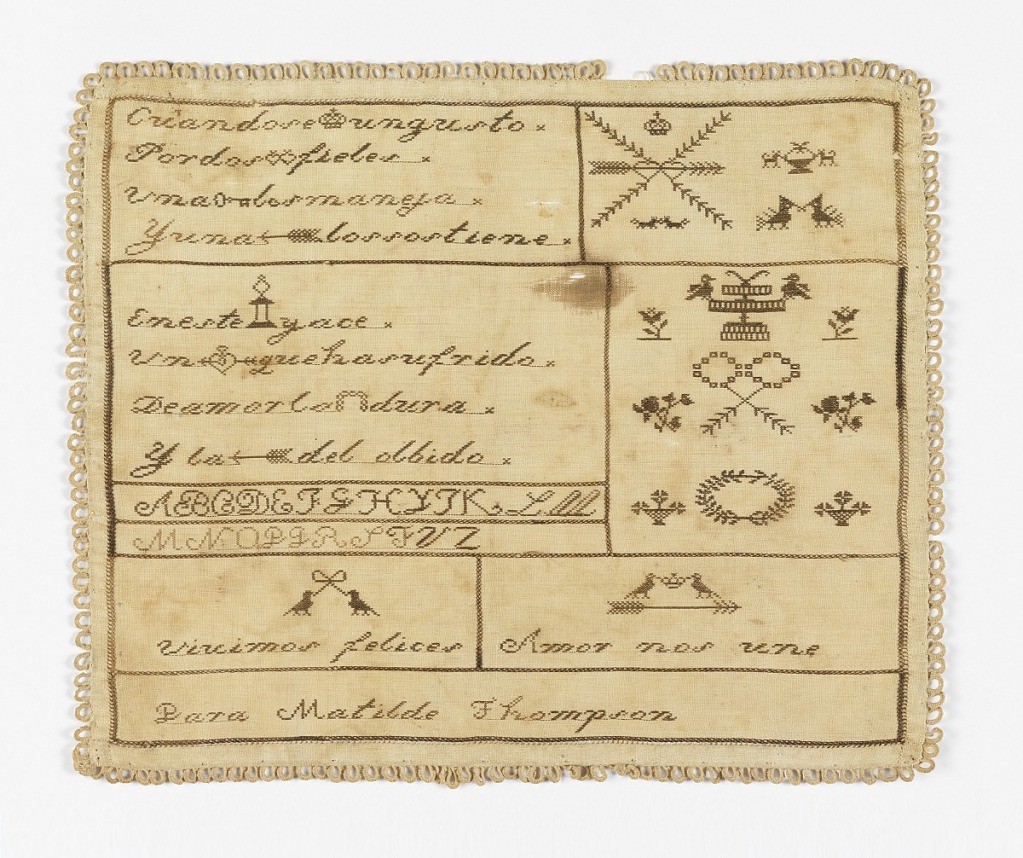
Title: Sampler
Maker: Matilde Thompson
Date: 19th century
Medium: linen and silk embroidery, linen foundation Technique: embroidered on plain weave Label: Linen embroidered in linen and silk
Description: Sampler is divided into compartments with vases, birds, and flowers. Those compartments with text are composed in the form of a rebus or pictogram. Sampler is edged with tatting. Contains the following text in Spanish:

Cuando se (corona) un gusto
Por dos (corazónes) fieles
Una (llave) los maneja
Y una (flecha) los sostiene

En este (urna) yace
Un (corazón) que ha sufrido
De amor lo (cadena) dura
Y la (flecha) del olbido

Vivimos felices
Amor nos une

Para Matilde Thompson

English translation:

When a desire is (crowned)
By two faithful (hearts)
A (key) controls them
And an (arrow) sustains them

In this (urn) rests
A (heart) that has suffered
From love's cruel (chains)
And the (arrow) of forgetfulness

We live happily
Love unites us

For Matilde Thompson